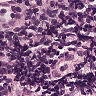
Metastatic tissue present: no